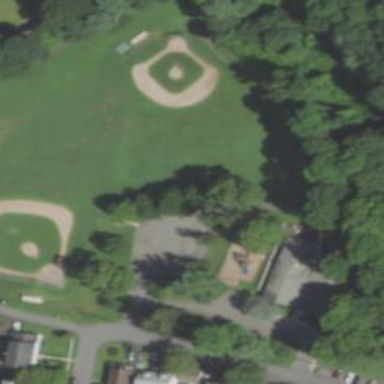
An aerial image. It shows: Baseball pitch for leisure land activities.